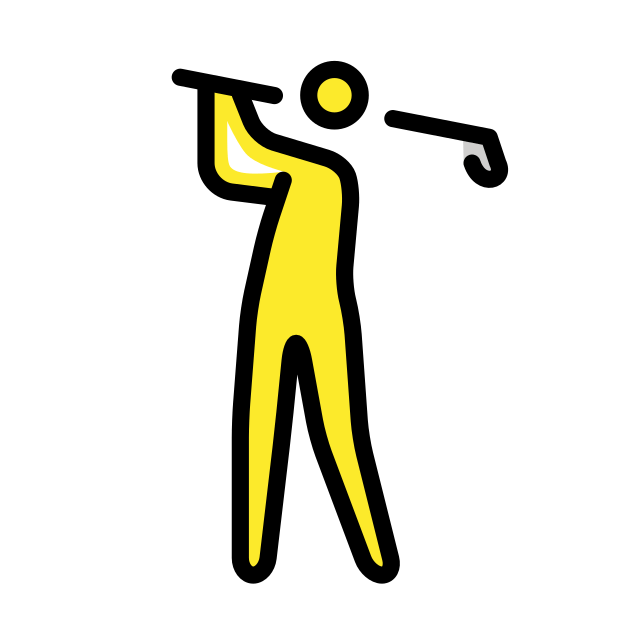
person golfing